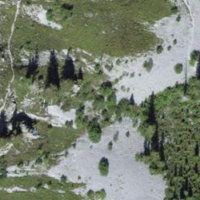
EUNIS habitat code: 23
Species observed at this site:
Dryas octopetala